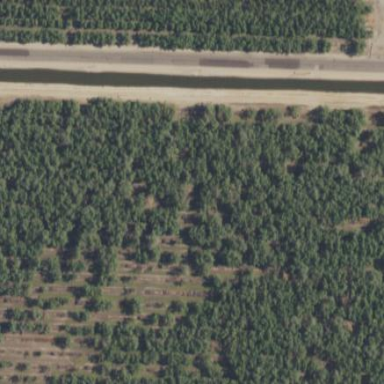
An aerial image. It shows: Orchard filled with almond trees.